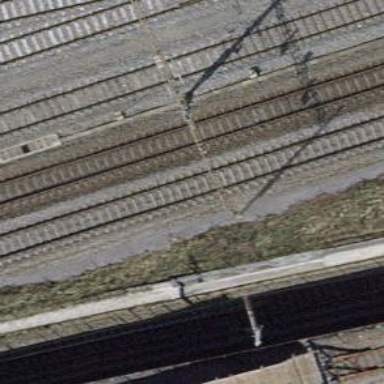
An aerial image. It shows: Single-track railway with electrified contact lines.